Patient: sex M, age 26
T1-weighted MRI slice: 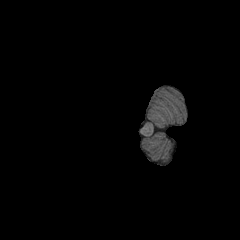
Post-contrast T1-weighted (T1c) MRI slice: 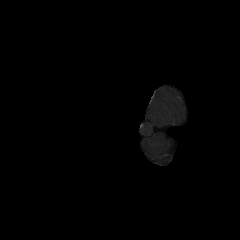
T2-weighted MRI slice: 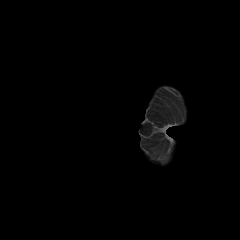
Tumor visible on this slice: no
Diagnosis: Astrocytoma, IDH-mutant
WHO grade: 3